Field crop: maize
Growth stage: 2
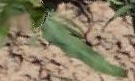
Species: maize